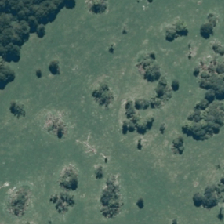
Land cover: broadleaved_indigenous_hardwood